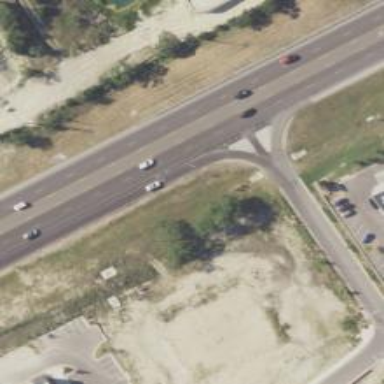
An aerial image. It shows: Trunk highway.